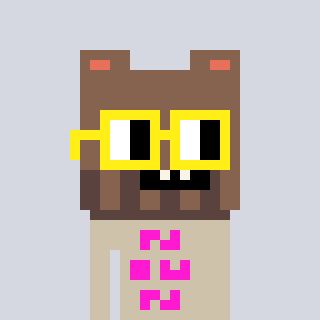
a pixel art character with square yellow glasses, a bear-shaped head and a bege-colored body on a cool background